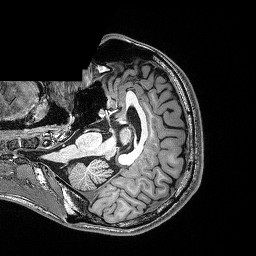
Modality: T1w
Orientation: axial